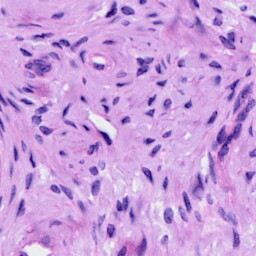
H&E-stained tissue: Cervix